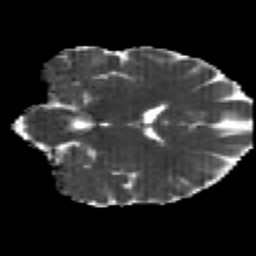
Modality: MD
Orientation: coronal
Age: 18
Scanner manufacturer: siemens
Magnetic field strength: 3 T
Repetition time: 2.2 s
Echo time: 0.084 s